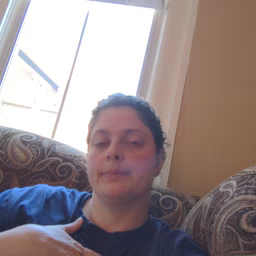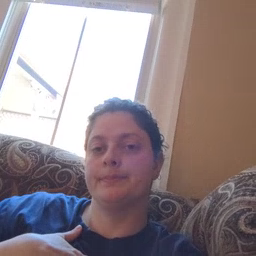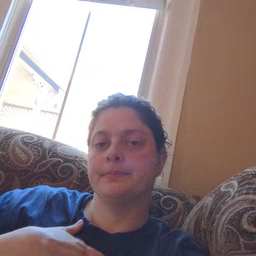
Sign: many